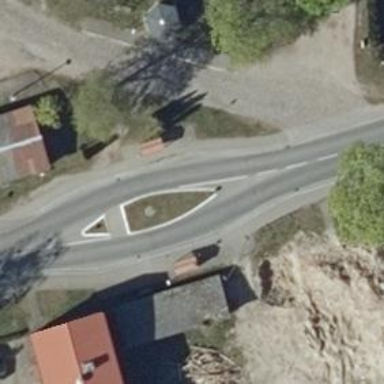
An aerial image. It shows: Unmarked crossing with traffic island.